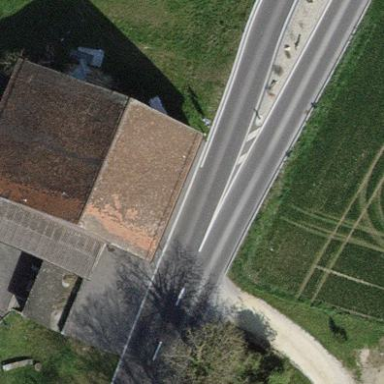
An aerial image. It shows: Farm auxiliary building.